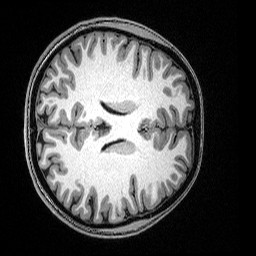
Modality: T1w
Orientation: axial
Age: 19
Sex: female
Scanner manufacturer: siemens
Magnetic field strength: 3 T
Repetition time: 2.53 s
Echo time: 0.0035 s